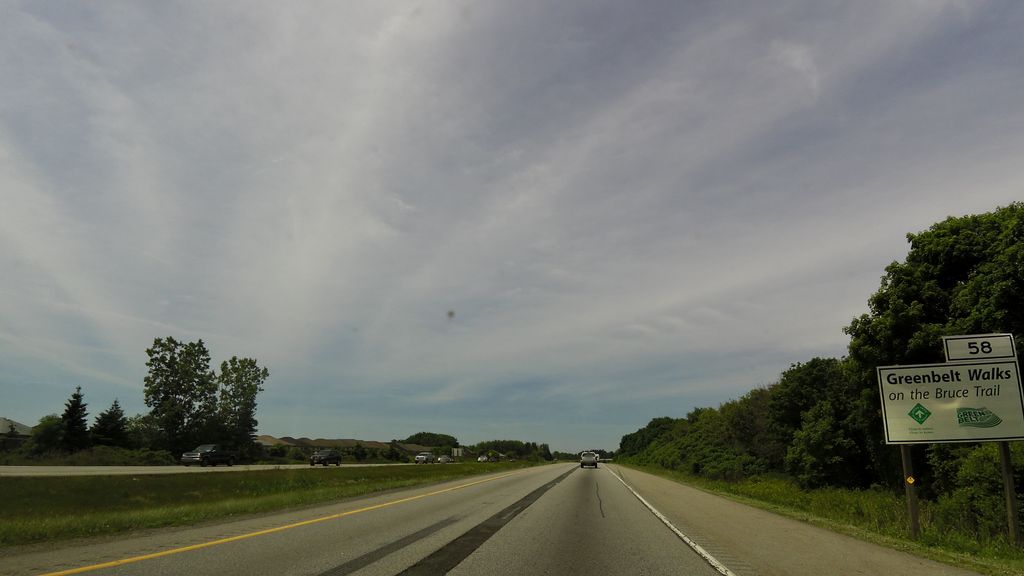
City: hamilton